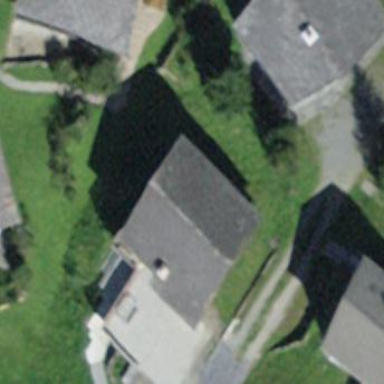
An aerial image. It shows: Detached building.